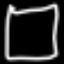
Label: square